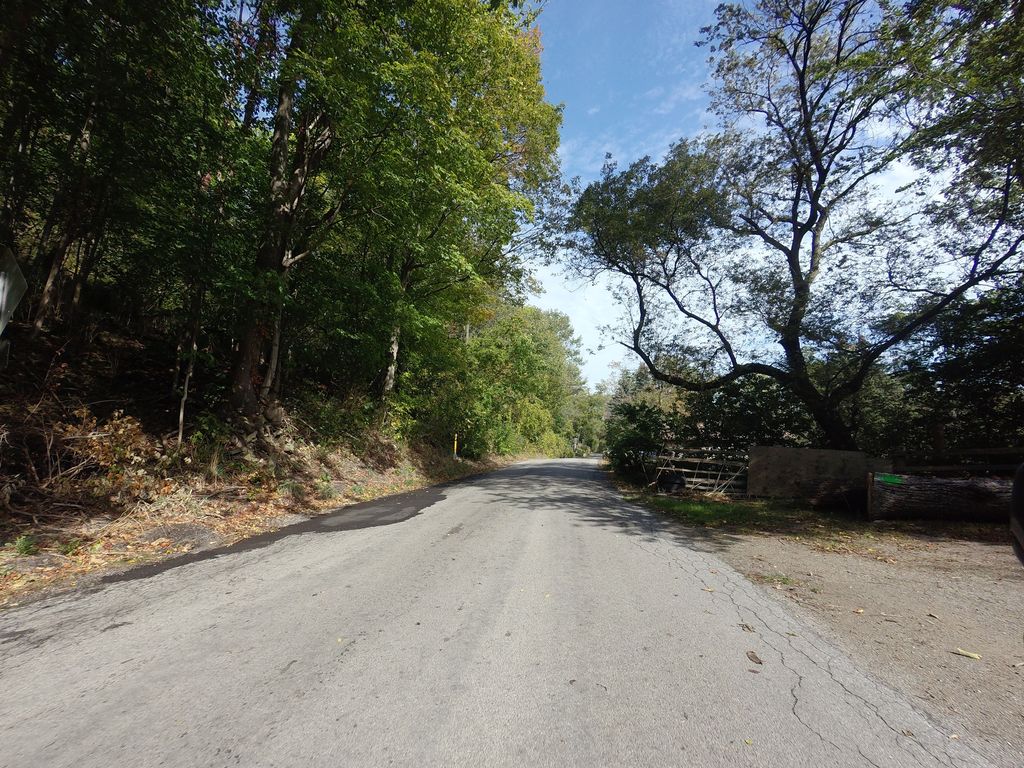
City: hamilton